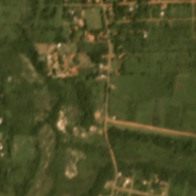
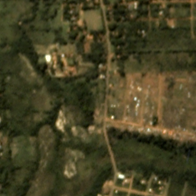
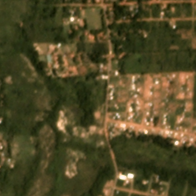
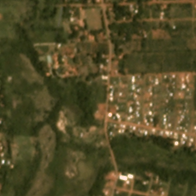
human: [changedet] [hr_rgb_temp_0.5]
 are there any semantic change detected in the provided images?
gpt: vegetation is replaced by many detached houses .

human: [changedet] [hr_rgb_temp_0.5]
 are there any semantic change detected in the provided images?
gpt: many detached houses and roads replaced the grassland .

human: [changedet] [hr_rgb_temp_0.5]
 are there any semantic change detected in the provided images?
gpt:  forest disappeared ath the right side of the scene .

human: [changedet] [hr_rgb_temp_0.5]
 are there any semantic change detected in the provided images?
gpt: grassland is replaced by some houses .

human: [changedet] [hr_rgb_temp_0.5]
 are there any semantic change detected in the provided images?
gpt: many houses and roads replaced the original grassland .